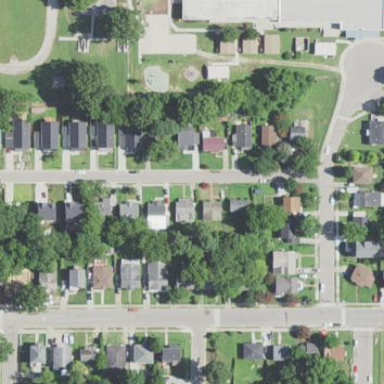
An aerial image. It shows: Residential neighbourhood.